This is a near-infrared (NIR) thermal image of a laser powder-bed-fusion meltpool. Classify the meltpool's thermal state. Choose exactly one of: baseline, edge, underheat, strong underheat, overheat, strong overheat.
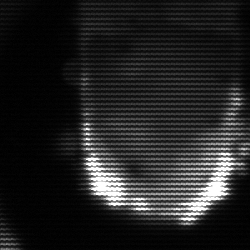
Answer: baseline